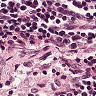
Metastatic tissue present: no